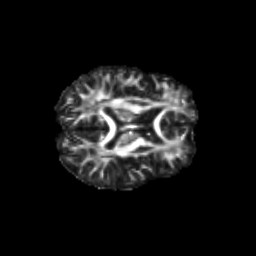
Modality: FA
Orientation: axial
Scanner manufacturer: siemens
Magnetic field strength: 3 T
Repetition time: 9.2 s
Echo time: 0.084 s